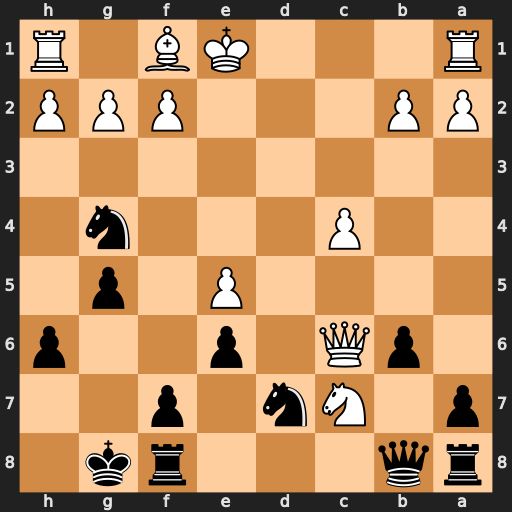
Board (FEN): rq3rk1/p1Nn1p2/1pQ1p2p/4P1p1/2P3n1/8/PP3PPP/R3KB1R
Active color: b
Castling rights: KQ
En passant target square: -
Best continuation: Ndxe5 Qxa8 Qxc7 Qe4 Qc5 Qc2 Rd8